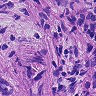
Metastatic tissue present: yes